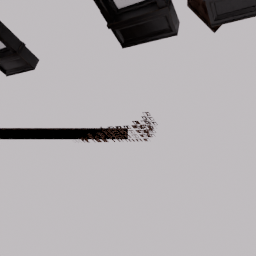
Label: architecture